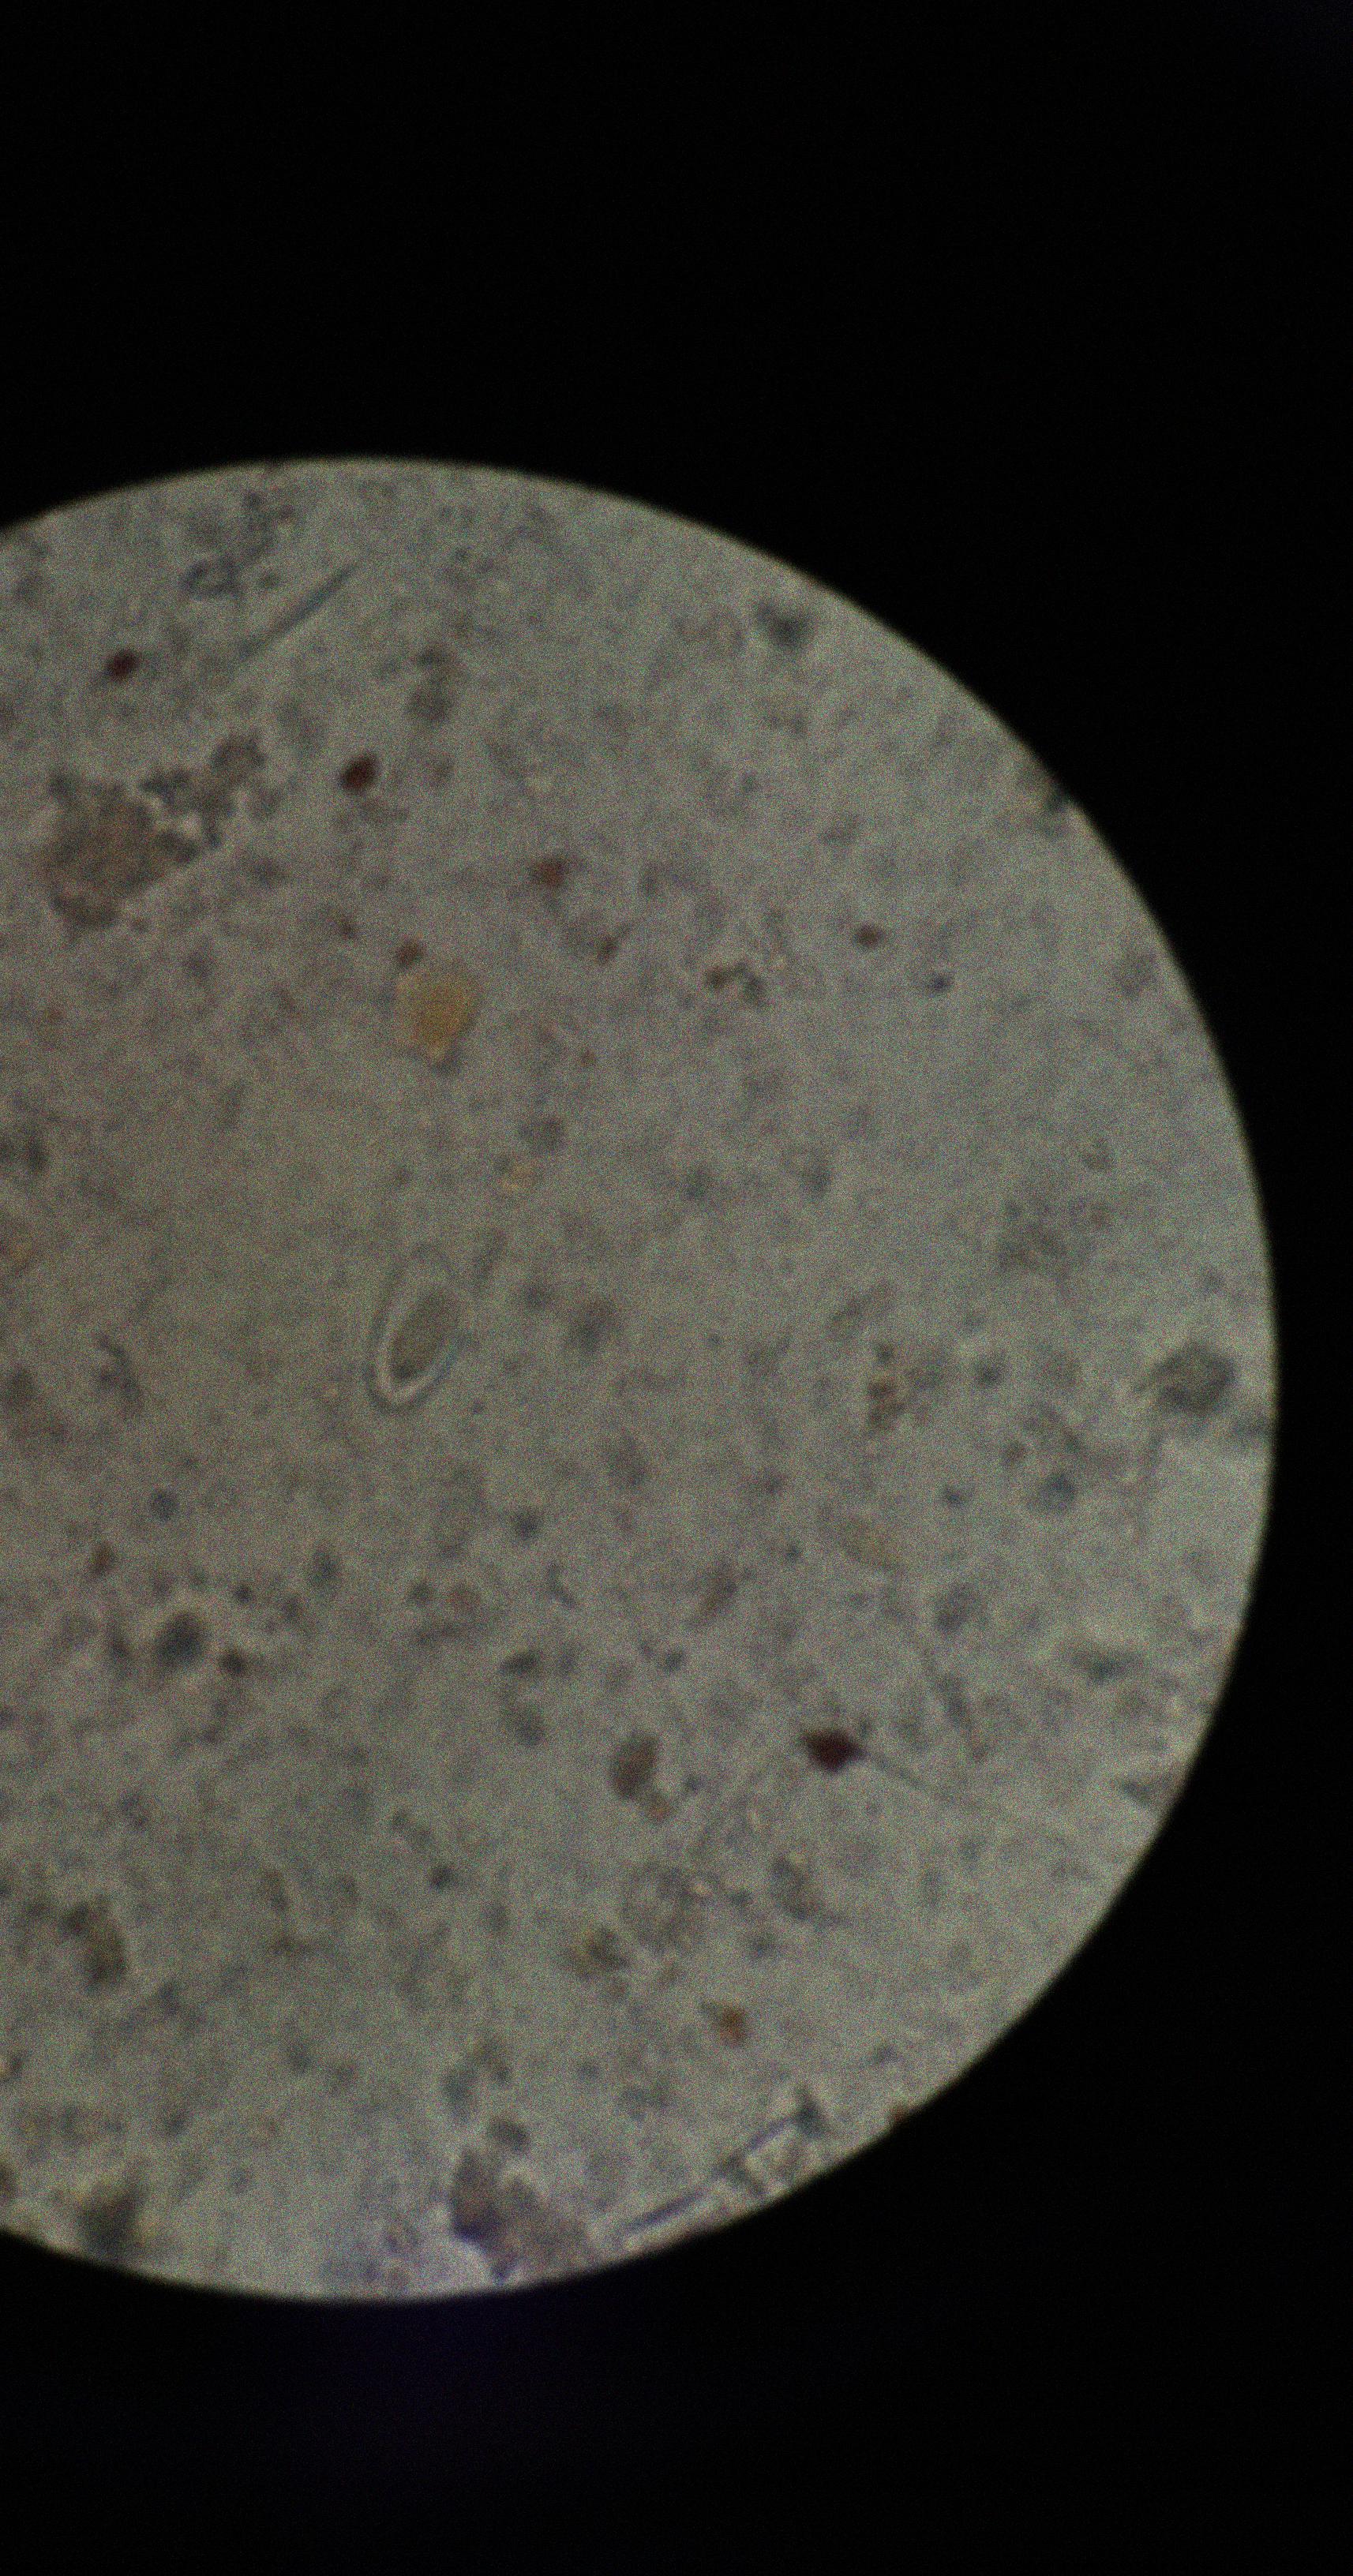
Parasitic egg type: Enterobius vermicularis